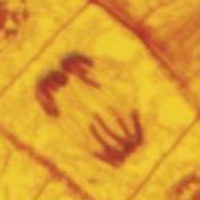
Label: anaphase